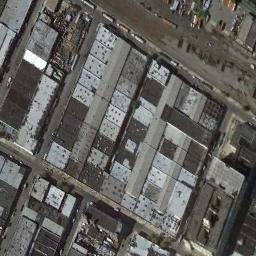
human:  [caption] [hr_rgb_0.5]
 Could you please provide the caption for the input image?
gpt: Industrial areas are built differently .

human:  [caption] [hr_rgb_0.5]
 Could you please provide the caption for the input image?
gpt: Many houses of different shapes and sizes are in the industrial area .

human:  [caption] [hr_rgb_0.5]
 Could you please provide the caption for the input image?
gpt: Neatly planned factories and roads in an industrial area with green belts .

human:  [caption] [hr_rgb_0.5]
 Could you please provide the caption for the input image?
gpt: The industrial area has lots of neatly arranged workshops .

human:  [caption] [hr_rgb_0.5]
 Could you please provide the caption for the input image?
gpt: There are many black buildings and gray buildings on the industrial area .